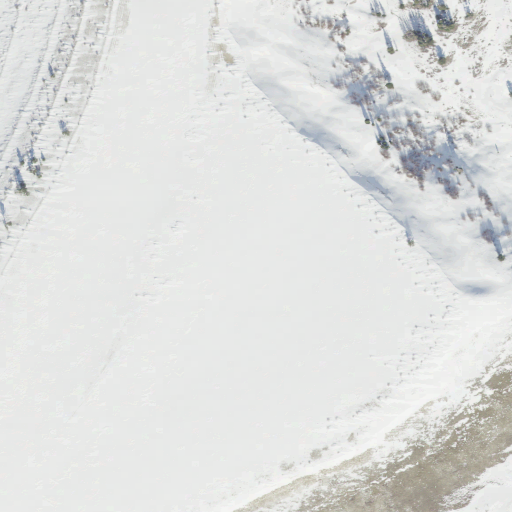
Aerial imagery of mountain in Utah named South Mountain containing shrub and grassland